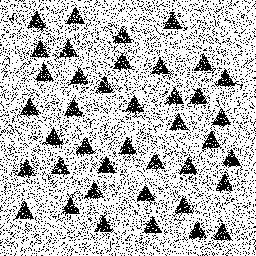
Squares: 0
Triangles: 40
Stars: 0
Total shapes: 40